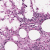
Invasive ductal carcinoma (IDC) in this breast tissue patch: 0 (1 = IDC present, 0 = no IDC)